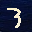
Label: 3